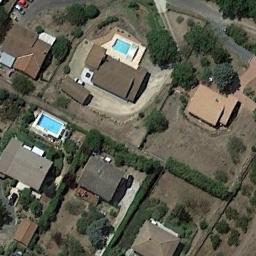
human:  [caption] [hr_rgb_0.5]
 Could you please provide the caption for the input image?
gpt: The medium residential area has some houses and green belts and some of the houses have swimming pools .

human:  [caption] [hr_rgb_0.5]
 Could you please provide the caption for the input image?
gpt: Medium-sized houses are built on green land .

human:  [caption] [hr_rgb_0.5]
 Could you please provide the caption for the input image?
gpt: There are many buildings in medium residential area .

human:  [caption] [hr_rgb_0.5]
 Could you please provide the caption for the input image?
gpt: The medium residential is on the bare land next to the trees .

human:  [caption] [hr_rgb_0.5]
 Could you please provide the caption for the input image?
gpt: There are some brown buildings and two swimming pools on the medium residential area .